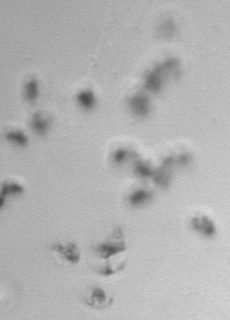
Label: Phaeocystis